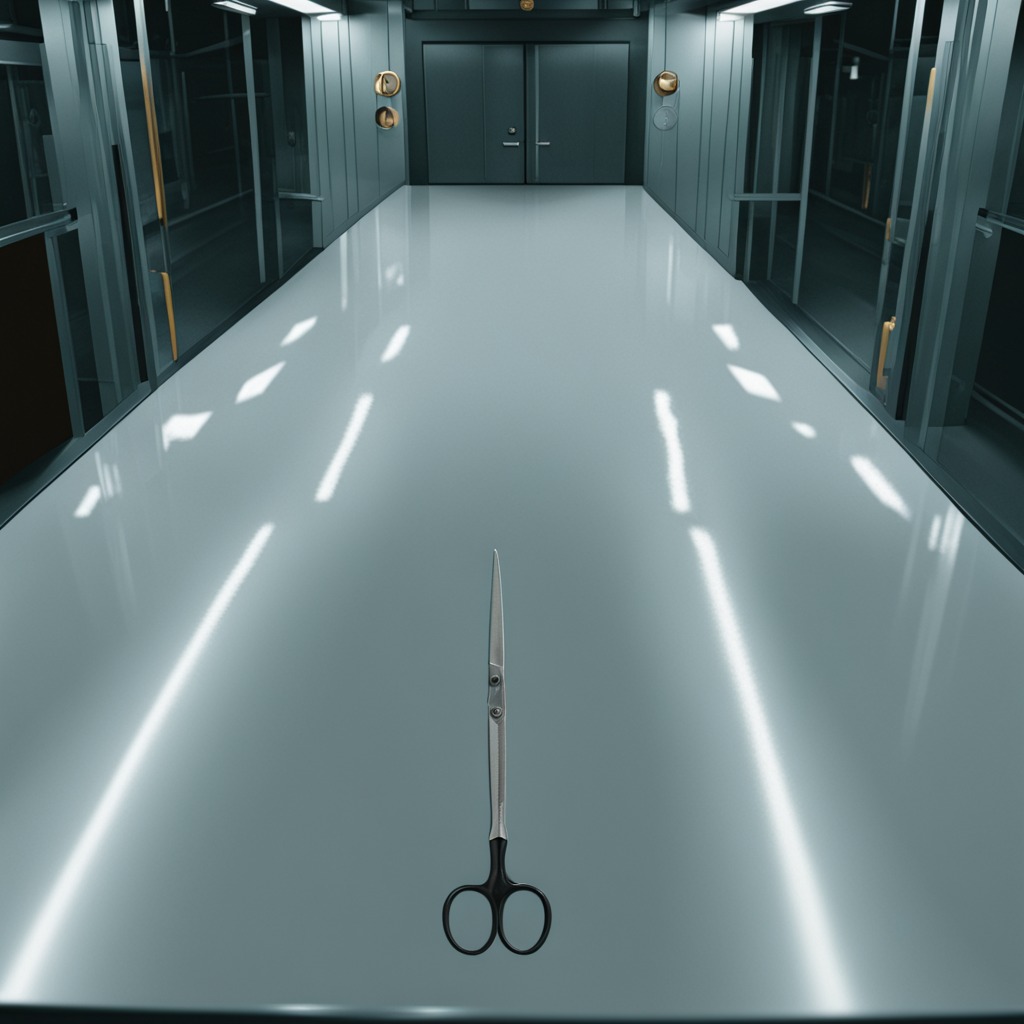
A scissor lying on the table.